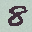
Label: 8